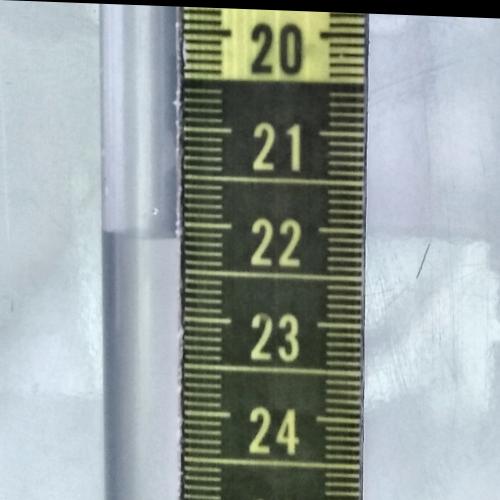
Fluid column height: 22.2 cm